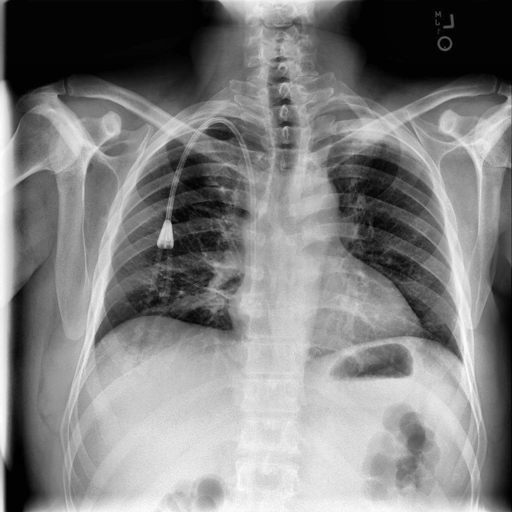
Finding: NORMAL